Platform: macOS
Application: Chrome
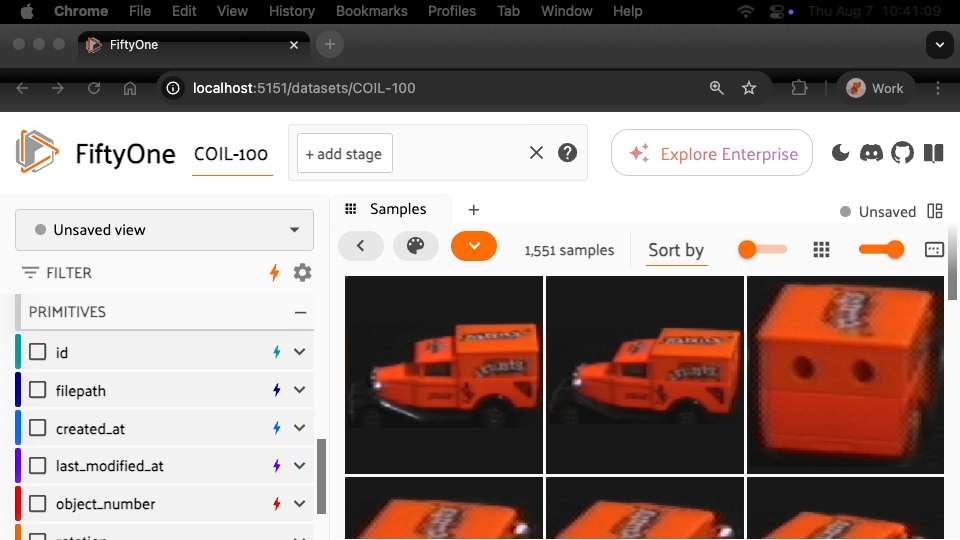
task_description: Open the add view stage menu
action_type: click
element_info: Menu Item
steps_since_start: 1